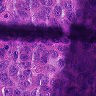
Metastatic tissue present: yes